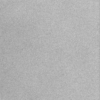
Label: dusty